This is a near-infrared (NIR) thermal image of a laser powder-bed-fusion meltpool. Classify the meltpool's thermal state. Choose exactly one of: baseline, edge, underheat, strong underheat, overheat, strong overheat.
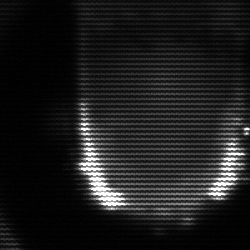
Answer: baseline